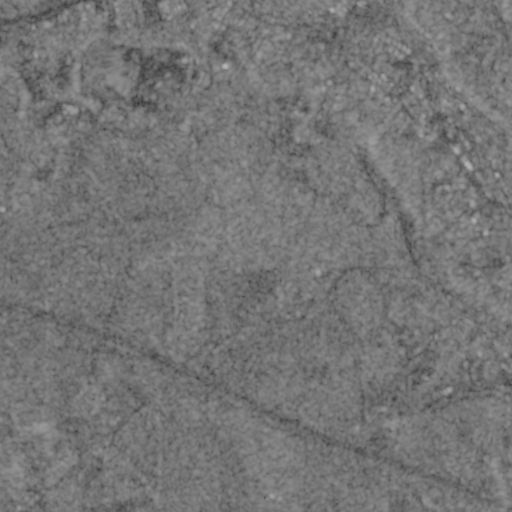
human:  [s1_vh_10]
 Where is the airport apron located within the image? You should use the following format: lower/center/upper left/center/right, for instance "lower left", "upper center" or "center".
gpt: The airport apron is located in the center of the image.
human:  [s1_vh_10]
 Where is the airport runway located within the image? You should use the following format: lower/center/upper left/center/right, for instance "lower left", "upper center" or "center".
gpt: The airport runway is located in the center of the image.
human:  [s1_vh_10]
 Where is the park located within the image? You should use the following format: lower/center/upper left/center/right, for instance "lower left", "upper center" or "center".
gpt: The park is located in the upper center of the image.
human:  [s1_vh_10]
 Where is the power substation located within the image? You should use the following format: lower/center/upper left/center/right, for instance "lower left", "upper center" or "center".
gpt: The power substation is located in the upper left of the image.
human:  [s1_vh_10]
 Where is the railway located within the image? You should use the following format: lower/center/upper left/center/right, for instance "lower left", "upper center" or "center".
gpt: The railway is located in the upper right of the image.
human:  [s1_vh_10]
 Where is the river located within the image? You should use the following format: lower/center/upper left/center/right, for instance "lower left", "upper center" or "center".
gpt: The river is located in the lower right of the image.
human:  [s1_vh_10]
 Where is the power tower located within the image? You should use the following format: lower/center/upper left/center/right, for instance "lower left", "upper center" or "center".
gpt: There is no power tower in the image.

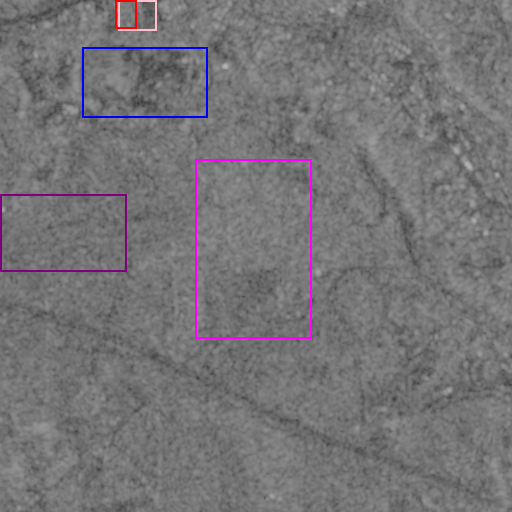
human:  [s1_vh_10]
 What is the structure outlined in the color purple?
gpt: The structure outlined in purple is a crop field.
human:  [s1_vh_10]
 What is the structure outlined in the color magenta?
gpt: The structure outlined in magenta is a park.
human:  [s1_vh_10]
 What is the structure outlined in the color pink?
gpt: The structure outlined in pink is a parking lot.
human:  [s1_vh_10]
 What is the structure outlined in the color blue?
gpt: The structure outlined in blue is a quarry.
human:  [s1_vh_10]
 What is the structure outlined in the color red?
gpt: The structure outlined in red is a building.
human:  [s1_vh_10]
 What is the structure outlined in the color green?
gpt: There is no green outline.